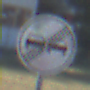
Verkehrszeichen: EndeUeberholverbot
Umgebung: Outdoor, Suburban
Tageszeit: MorningAfternoon
Wetter: PartlyCloudy
Licht: Natural
Jahreszeit: NotSpecified
Kontrast: HighContrast